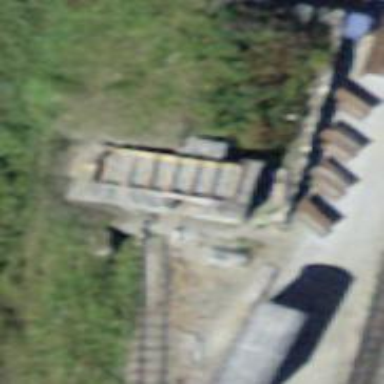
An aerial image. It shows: Railway buffer stop.